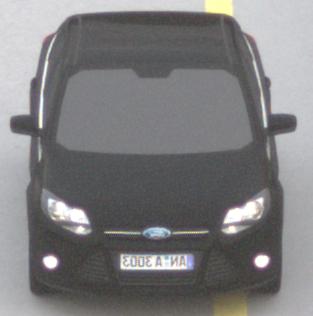
Make: Ford
Model: Focus 1.6 Ti-VCT
Detailed model: Focus (III)
Model produced from: 2011/09
Model produced until: 2014/09
Doors: 5
Color: black
Road condition: dry road
Daytime: sunrise or sunset
Contrast: low contrast